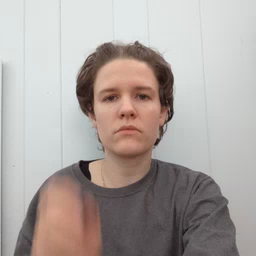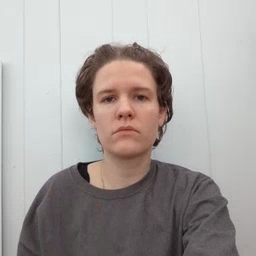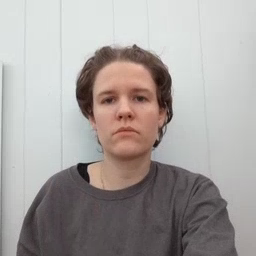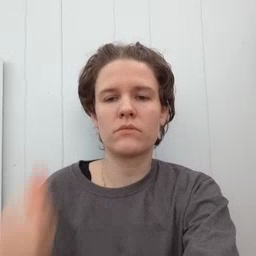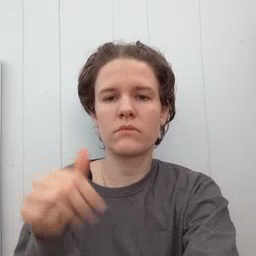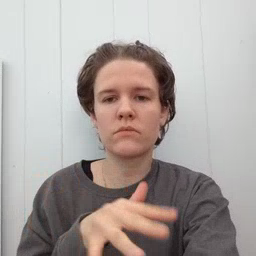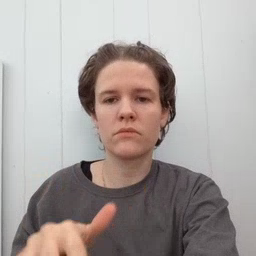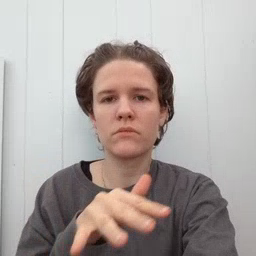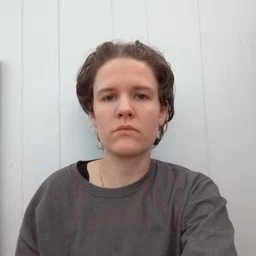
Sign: backyard